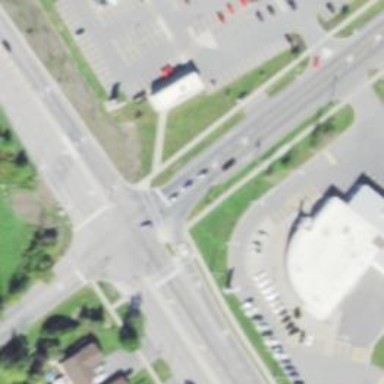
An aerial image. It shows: Crossing on footway.